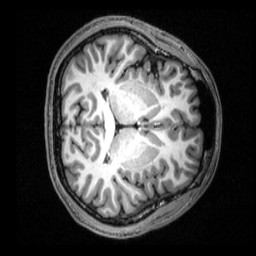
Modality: T1w
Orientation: axial
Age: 19
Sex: male
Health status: healthy
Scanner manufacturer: siemens
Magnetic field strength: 3 T
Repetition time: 2.53 s
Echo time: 0.00339 s